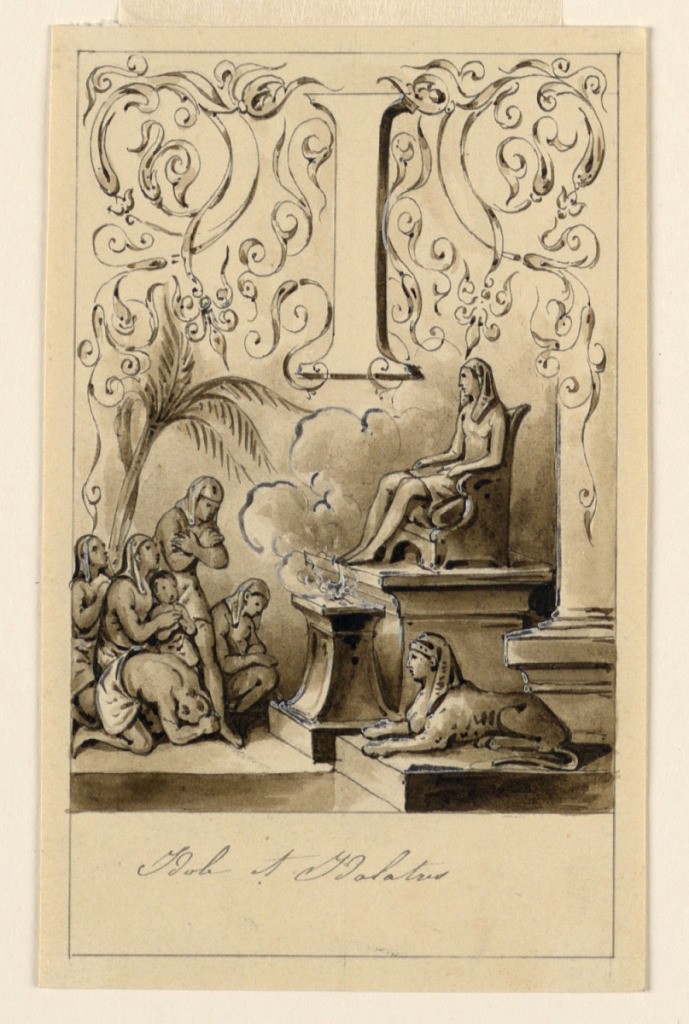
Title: Design for the Letter I of a Pictoral Alphabet: Idolatry
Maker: Victor Vincent Adam, French, 1801 – 1866
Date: ca. 1830
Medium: Graphite, pen and bistre ink, brush and ink wash, with white heightening on cream paper
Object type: Drawing
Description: Letter above, flanked by intertwining rinceau. Worshippers in a temple of Isis.